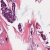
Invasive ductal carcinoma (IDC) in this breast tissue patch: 1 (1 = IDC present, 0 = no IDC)